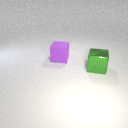
large purple rubber cube to the left of large green metal cube